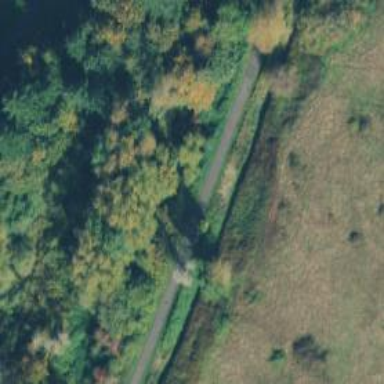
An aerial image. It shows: Bridleway.